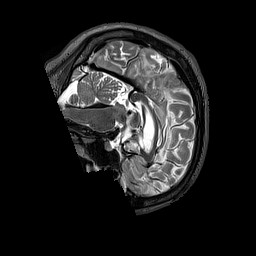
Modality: T2w
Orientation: sagittal
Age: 27
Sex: female
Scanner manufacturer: siemens
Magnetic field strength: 3 T
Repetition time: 3.2 s
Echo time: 0.567 s